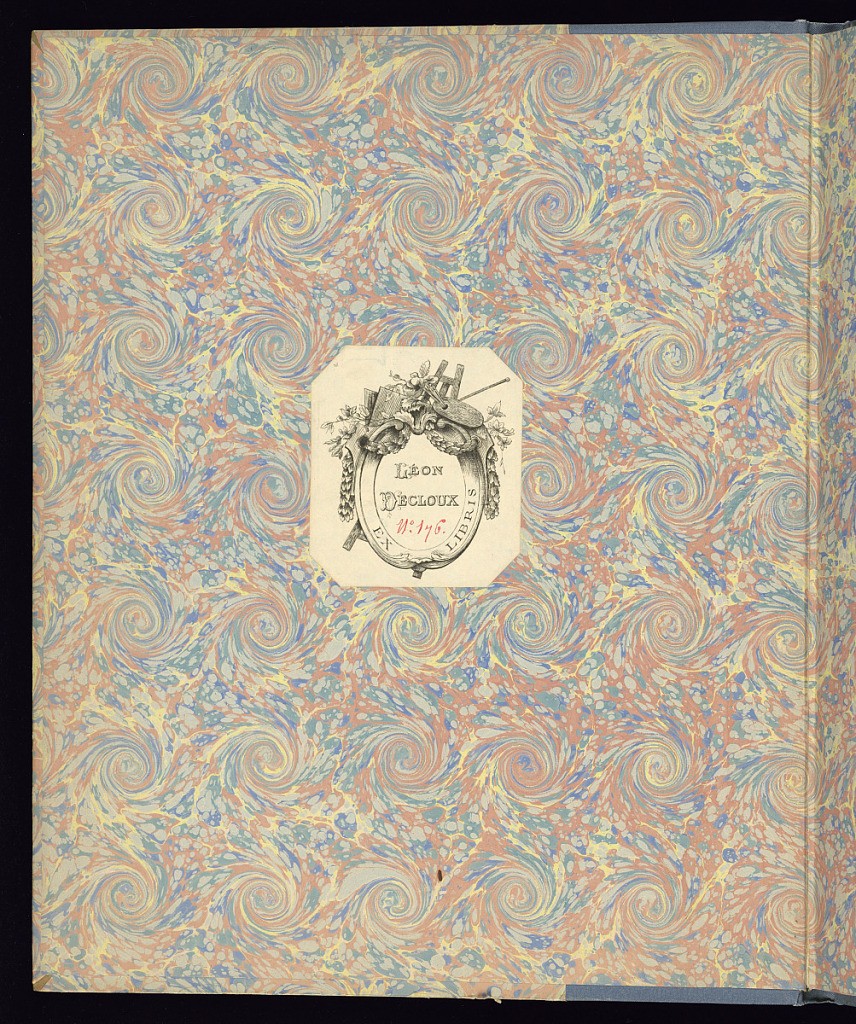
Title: Album of Trophy Designs
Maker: P. Moithey, French, active 18th century
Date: mid- 18th–late 18th century
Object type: Album
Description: Album of hanging ornamental trophy designs and a design for the letter ‘B'. Three of the trophy designs are copies, printed in red and black ink. Many of the designs are signed by Moithey l'ainé, some also include a publisher's address, a title and plate number.